Question: I set up a webpage like the one detailed here: <URL>
(An example can be found here: <URL>
My problem (which may sound contrived and if that bothers you, let's take this as a fun exercise in CSS) is that if you take out all the spaces and any other characters that allow a string to break, the text will overflow or get hidden behind the right column:

The ideal solution is to put an ellipsis whenever that happens so that the user knows that there's text being hidden. (Note that I don't want to force breaking between letters because the rest of the paragraph has normal-sized strings that should break on spaces or punctuation.)
I can't seem to get 'text-overflow' to work anywhere. The best I can do, it seems, is to just apply 'overflow: hidden' but that's a severely less-than-ideal solution.
Can anyone show me (using CSS only, hopefully. I'm not interested in doing text calculations in JavaScript) how I might be able to add an ellipsis for this particular problem?
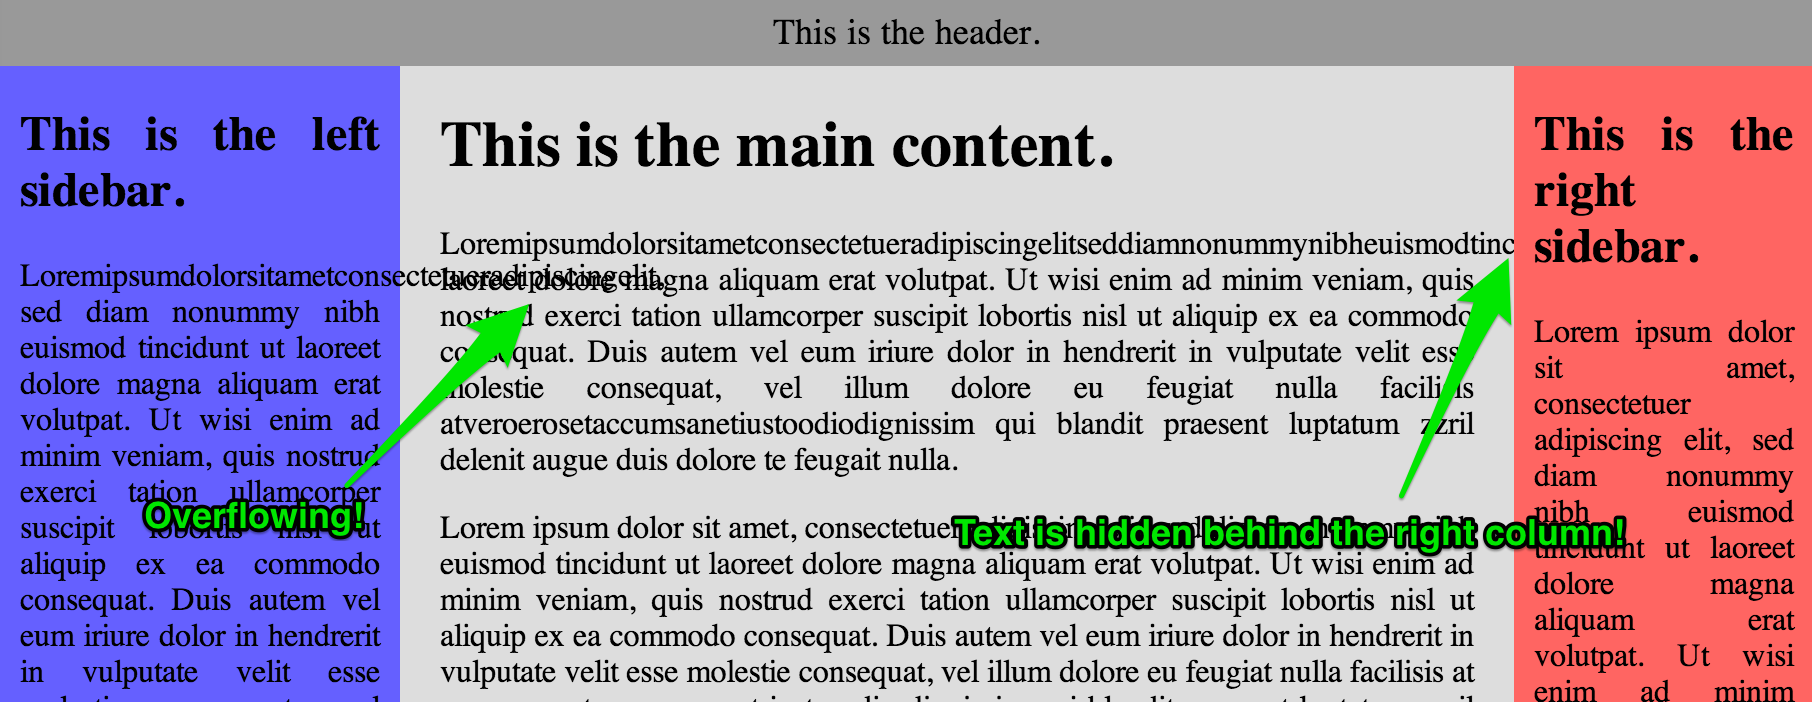
Answer: Try this css
'''
text-overflow:ellipsis;
overflow:hidden;
white-space:nowrap;
'''